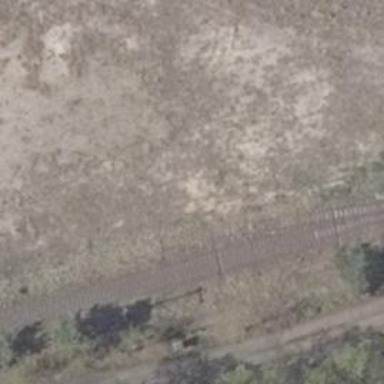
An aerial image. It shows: Disused railway yard.